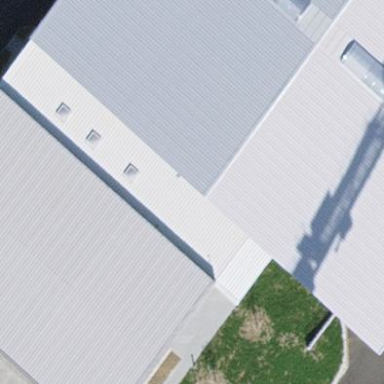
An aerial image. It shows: View of roof of building.